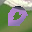
Label: 0